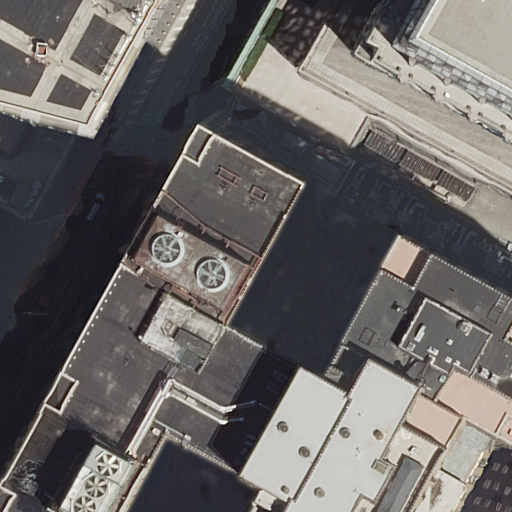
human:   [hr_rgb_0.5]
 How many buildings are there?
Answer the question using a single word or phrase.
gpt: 4

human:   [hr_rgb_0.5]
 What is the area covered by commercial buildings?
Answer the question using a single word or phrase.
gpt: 3672m2

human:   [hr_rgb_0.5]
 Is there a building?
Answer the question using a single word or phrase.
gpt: yes

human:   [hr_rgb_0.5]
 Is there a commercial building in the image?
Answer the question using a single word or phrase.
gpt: yes

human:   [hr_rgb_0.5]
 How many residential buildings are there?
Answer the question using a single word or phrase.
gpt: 0

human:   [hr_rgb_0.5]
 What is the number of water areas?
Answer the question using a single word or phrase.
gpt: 0

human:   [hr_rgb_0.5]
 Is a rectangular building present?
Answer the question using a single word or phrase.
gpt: yes

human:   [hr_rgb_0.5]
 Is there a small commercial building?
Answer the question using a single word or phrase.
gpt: yes

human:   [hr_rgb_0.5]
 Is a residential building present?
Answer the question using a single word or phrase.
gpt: no

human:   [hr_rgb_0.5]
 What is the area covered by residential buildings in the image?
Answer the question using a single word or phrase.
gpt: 0m2

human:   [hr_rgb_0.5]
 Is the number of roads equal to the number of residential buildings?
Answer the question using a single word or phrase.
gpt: no

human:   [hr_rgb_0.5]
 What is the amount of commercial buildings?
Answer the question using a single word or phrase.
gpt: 2

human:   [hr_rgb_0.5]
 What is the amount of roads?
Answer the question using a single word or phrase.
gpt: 4

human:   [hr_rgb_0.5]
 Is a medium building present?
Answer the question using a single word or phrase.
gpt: no

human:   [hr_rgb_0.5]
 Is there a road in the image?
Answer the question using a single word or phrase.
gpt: yes

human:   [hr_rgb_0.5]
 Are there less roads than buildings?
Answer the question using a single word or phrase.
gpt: no

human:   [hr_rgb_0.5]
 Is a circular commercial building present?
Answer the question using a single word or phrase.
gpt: no

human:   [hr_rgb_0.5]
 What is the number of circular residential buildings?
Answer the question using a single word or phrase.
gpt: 0

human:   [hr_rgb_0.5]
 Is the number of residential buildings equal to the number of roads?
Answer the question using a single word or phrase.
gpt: no

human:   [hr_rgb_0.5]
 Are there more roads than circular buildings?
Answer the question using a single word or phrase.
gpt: yes

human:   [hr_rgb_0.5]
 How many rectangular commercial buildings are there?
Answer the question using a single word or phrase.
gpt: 1

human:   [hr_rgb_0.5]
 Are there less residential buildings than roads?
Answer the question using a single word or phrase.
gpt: yes

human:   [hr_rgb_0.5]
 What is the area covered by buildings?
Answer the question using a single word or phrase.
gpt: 6090m2

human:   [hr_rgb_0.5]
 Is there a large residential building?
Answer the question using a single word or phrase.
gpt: no

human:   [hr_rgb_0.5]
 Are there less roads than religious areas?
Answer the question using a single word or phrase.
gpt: no

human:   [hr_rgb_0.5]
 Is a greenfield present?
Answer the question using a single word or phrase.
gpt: no

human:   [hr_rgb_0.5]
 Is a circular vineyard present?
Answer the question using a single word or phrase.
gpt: no

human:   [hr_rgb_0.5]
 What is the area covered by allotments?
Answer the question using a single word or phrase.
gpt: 0m2

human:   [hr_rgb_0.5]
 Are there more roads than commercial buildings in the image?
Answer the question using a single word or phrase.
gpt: yes

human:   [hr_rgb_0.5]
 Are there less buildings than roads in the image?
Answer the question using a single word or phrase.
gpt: no

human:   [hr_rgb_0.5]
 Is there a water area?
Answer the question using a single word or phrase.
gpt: no

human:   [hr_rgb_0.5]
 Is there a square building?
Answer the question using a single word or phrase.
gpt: no

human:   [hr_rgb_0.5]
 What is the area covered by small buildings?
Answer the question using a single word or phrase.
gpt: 12m2

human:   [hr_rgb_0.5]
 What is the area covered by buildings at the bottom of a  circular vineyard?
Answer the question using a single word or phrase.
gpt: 0m2

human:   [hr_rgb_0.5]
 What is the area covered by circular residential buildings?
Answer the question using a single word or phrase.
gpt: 0m2

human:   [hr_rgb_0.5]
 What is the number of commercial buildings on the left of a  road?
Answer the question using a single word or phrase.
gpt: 2

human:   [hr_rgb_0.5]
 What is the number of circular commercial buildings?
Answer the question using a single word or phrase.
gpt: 0

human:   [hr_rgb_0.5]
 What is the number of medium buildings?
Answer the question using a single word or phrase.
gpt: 0

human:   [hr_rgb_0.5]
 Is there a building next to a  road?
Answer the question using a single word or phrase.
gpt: yes

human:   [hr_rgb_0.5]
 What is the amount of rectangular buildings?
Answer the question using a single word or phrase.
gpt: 3

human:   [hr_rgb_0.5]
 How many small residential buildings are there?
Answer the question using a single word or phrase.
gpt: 0

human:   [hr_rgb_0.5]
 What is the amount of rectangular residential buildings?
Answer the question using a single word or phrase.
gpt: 0

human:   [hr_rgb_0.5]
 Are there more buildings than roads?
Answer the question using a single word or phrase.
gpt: no

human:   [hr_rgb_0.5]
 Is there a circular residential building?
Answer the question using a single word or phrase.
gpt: no

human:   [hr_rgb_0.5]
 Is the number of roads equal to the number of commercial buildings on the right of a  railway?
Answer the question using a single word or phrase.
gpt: no

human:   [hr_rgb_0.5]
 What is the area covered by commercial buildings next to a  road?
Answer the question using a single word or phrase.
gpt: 3672m2

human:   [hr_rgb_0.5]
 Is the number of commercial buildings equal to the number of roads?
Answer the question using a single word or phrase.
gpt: no

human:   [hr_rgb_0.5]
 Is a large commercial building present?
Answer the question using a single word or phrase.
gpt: yes

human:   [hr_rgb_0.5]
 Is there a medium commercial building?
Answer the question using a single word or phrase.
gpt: no

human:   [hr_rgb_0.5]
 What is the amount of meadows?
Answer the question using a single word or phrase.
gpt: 0

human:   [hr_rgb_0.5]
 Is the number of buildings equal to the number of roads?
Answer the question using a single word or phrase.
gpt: yes

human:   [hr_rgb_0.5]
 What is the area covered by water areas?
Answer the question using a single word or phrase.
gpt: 0m2

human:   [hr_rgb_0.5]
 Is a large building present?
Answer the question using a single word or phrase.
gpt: yes

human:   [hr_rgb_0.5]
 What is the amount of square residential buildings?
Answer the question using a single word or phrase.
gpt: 0

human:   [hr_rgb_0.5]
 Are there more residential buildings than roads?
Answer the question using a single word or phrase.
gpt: no

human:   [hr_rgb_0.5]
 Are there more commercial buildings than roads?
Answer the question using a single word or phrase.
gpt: no

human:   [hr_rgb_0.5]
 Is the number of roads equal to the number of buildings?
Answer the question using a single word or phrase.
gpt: yes

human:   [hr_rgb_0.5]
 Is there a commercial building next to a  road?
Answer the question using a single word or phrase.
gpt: yes

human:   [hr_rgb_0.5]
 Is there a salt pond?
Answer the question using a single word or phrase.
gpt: no

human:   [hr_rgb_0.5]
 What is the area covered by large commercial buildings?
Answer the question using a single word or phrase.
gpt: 3669m2

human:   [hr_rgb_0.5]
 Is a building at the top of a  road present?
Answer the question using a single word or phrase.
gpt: yes

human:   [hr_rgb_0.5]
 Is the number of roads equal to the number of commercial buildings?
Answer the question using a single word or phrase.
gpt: no

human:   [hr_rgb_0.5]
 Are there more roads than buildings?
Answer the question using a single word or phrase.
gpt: no

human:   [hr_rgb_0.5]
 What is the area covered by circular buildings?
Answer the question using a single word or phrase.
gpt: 0m2